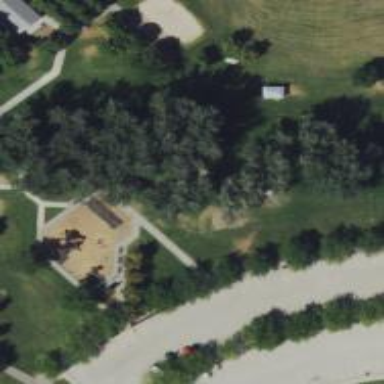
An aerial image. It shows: Disc golf course designed for leisure and sport.